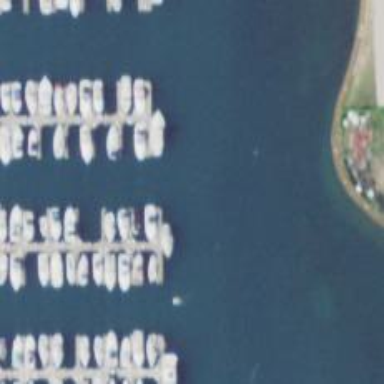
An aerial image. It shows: Man-made pier.